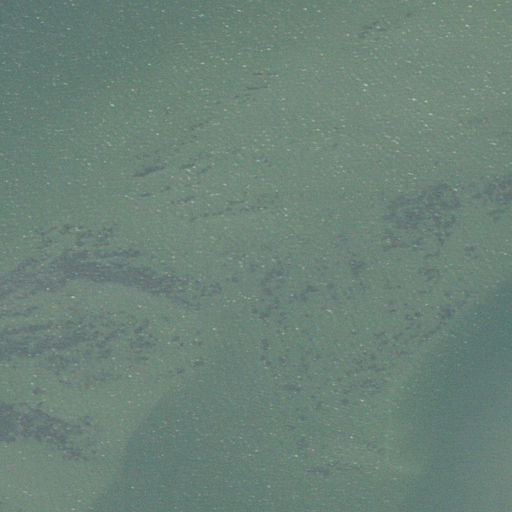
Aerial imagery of bar in North Carolina named Drum Shoals containing only open water